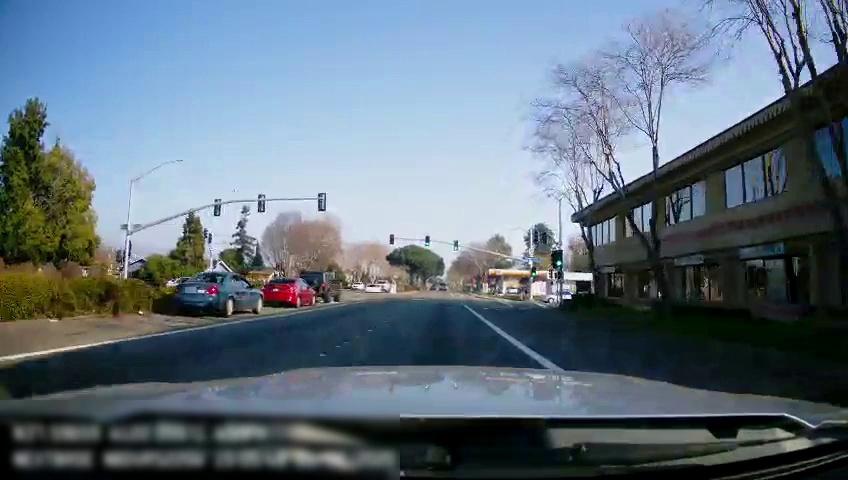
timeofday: Day
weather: Sunny
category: Drivable Space
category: Vehicles | SUV
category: Vehicles | Car
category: Vehicles | Car
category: Vehicles | Truck
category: Vehicles | Car
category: Vehicles | SUV
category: Vehicles | Car
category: Lanes | Current Lane
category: Lanes | Current Lane
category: Lanes | Alternate Lane
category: Traffic | Lights
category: Traffic | Lights
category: Traffic | Lights
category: Traffic | Lights
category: Traffic | Lights
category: Traffic | Lights